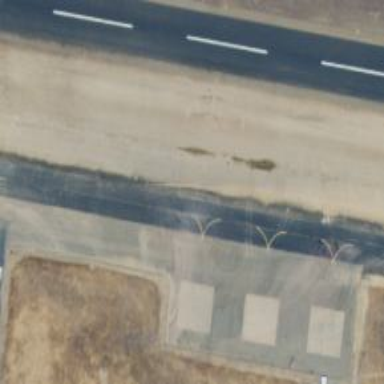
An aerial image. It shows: View of taxiway at the airport.